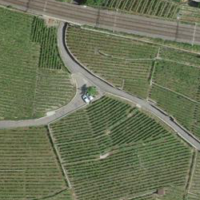
EUNIS habitat code: 40
Species observed at this site:
Sedum album